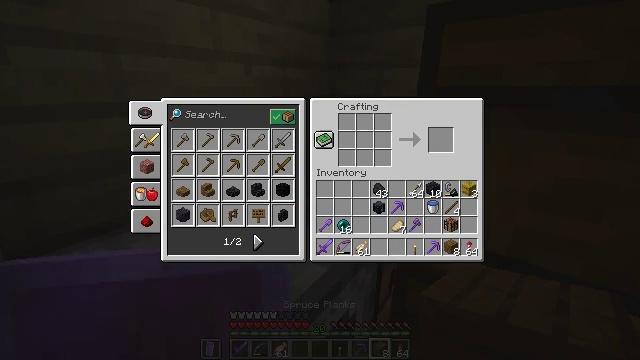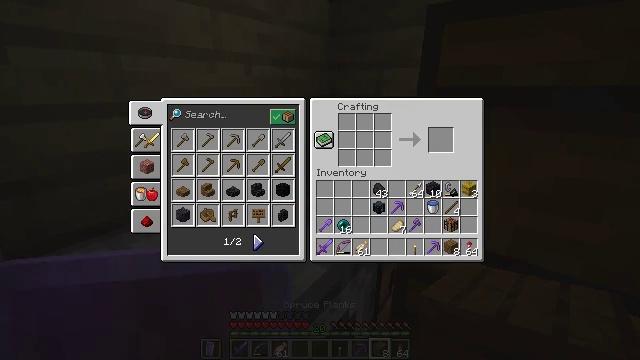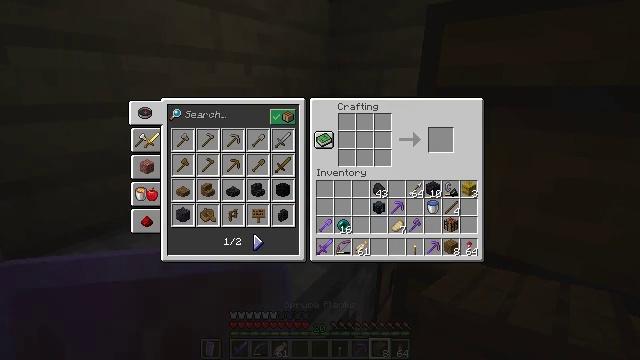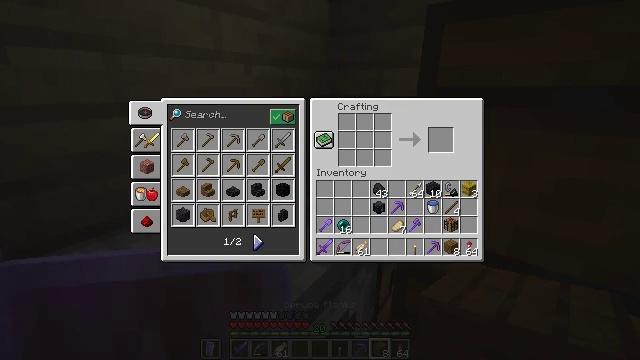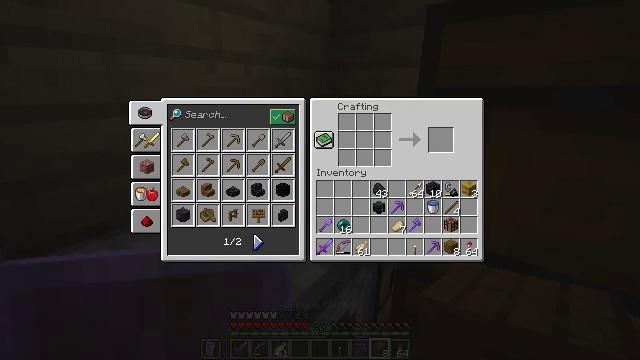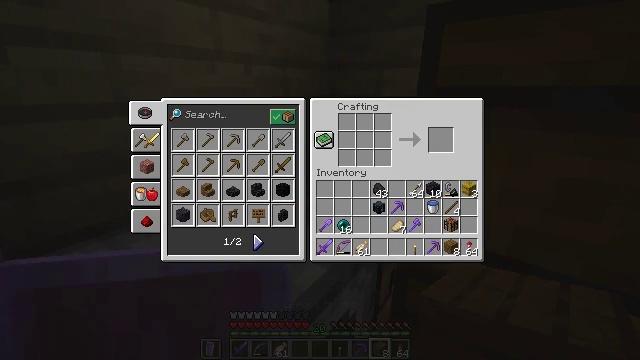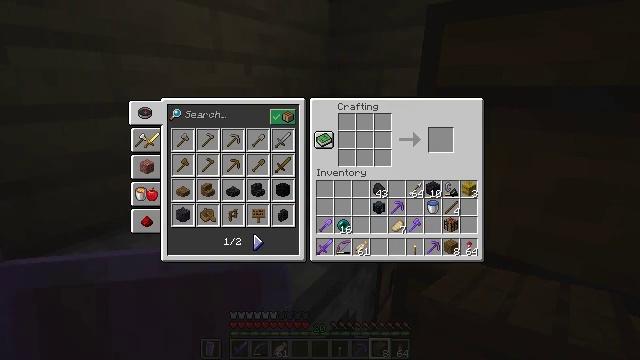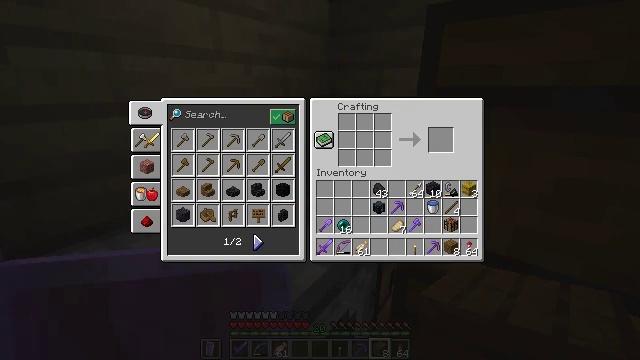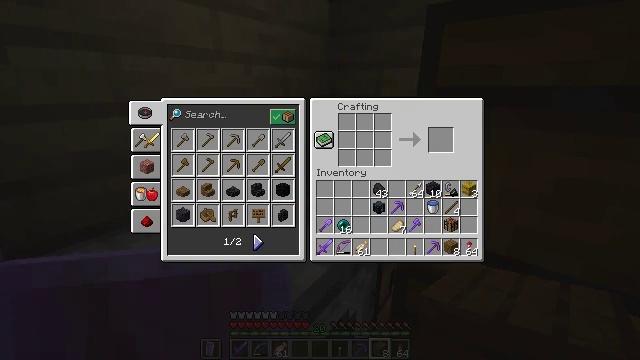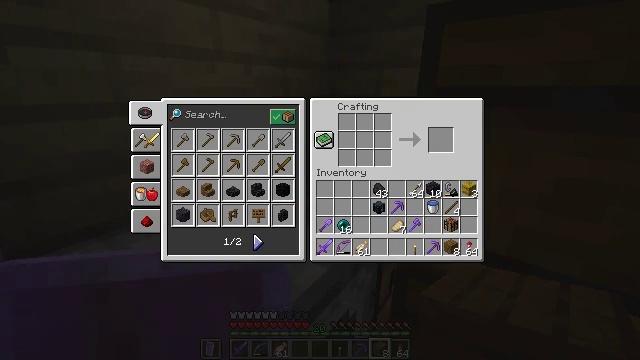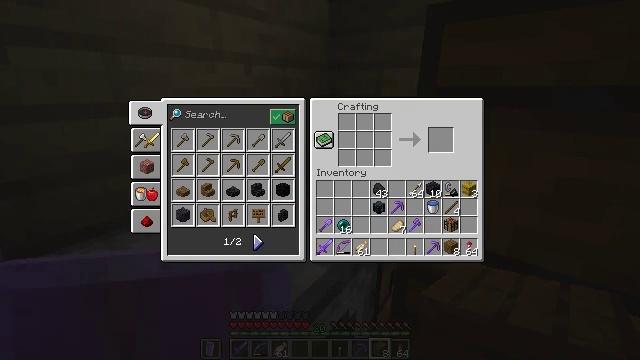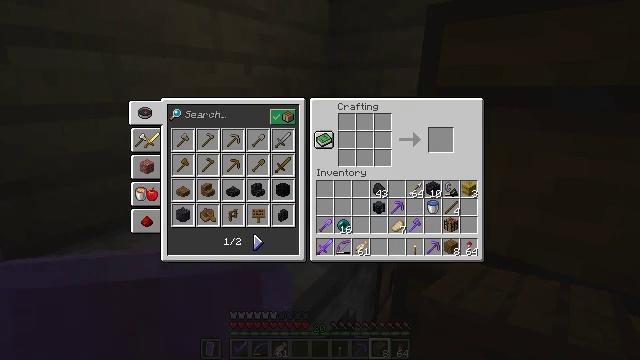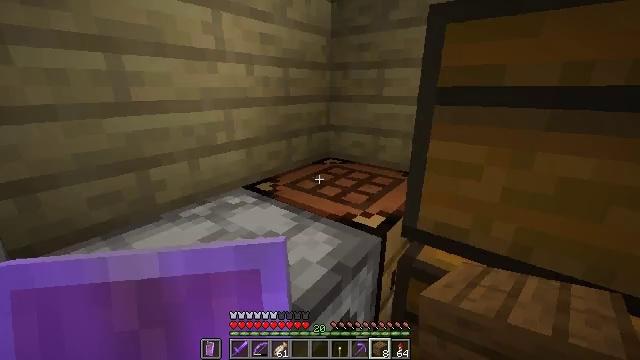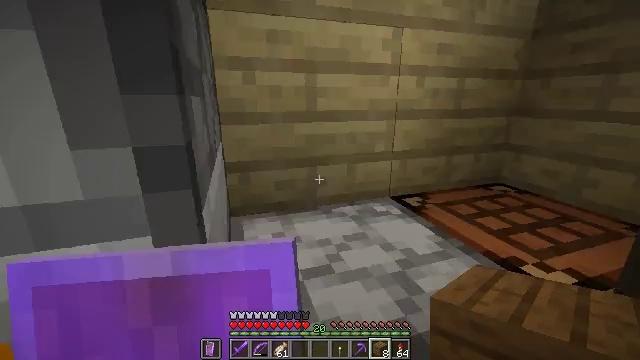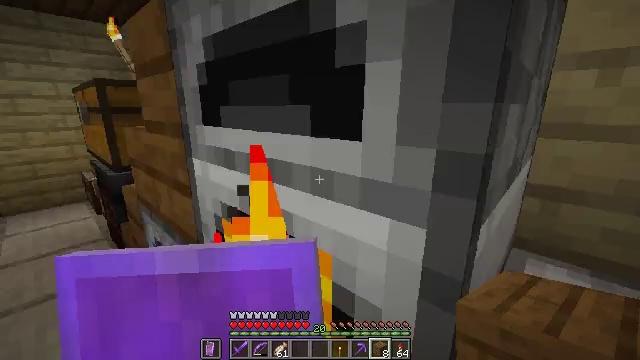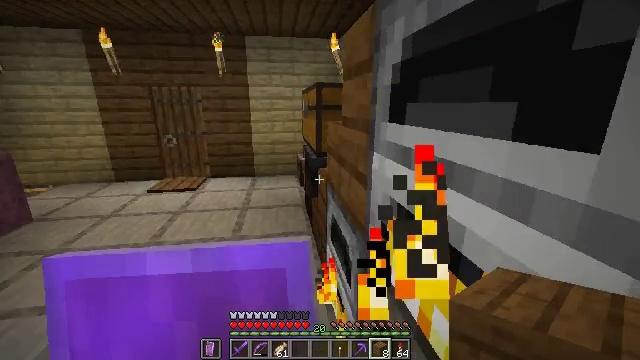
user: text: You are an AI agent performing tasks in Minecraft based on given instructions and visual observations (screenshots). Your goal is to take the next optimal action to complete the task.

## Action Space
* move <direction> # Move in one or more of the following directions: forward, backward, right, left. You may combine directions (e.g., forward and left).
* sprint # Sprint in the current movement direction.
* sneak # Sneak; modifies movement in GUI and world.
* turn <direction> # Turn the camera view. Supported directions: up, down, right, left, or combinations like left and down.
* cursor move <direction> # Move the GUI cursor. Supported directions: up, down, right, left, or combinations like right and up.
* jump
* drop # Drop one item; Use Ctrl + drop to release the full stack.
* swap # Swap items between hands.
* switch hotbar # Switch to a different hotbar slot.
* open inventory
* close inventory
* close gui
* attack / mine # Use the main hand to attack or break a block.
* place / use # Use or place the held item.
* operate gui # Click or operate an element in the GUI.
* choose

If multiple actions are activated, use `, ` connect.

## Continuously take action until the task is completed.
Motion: motion action
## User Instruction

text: Make a spruce trapdoor by arranging spruce planks in the crafting table.
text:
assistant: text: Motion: no_op
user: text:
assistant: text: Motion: no_op
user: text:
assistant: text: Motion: no_op
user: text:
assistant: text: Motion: no_op
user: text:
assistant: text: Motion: no_op
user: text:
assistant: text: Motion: no_op
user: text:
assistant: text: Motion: no_op
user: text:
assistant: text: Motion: no_op
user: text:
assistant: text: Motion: no_op
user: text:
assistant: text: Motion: no_op
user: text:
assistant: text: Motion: no_op
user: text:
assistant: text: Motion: no_op
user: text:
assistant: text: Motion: turn left and up
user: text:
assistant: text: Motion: turn left and up
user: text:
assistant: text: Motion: turn left
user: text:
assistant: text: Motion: turn left
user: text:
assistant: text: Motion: move forward
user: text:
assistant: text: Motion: move forward, turn left and down
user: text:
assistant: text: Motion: move forward, turn left
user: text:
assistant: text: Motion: move forward, turn left
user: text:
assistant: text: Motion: move forward, turn left
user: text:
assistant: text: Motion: move forward
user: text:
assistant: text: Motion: move forward
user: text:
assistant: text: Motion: move forward
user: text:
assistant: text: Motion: move forward, turn right
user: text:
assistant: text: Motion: move forward, turn right
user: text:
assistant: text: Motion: move forward
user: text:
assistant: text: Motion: move forward, turn right
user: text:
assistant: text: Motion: move forward, turn right
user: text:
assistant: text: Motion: move forward, turn right and down